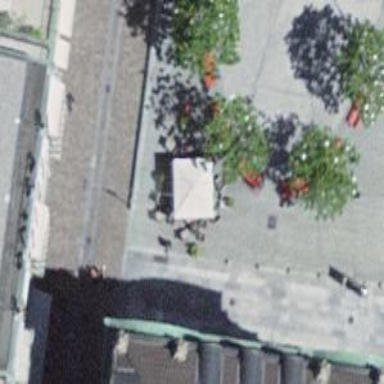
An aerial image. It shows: Red bench.